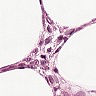
Metastatic tissue present: yes